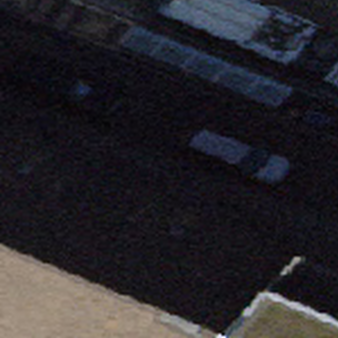
Label: other